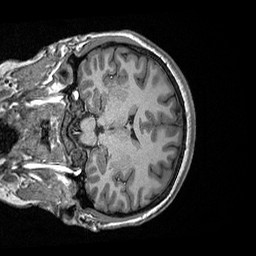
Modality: T1w
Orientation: coronal
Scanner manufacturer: ge
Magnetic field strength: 3 T
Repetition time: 2.349 s
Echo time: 0.002968 s